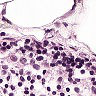
Metastatic tissue present: no